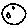
Label: moon